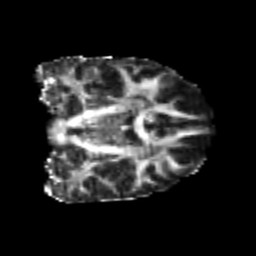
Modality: FA
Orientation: coronal
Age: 24
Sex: female
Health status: healthy
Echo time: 0.074 s